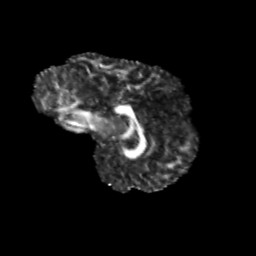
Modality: FA
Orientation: sagittal
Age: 13
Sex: male
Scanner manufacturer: siemens
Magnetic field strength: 3 T
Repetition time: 3.8 s
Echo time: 0.07 s